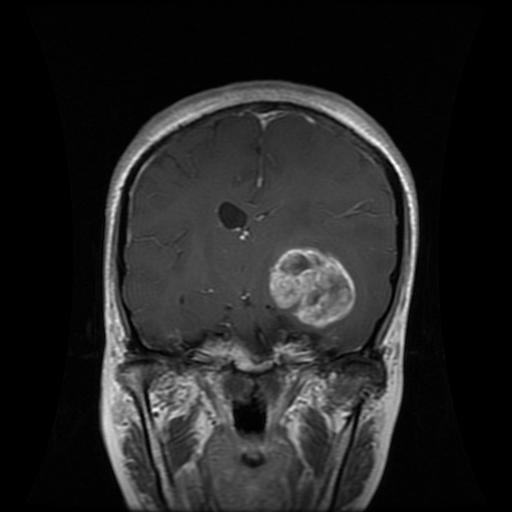
Label: glioma